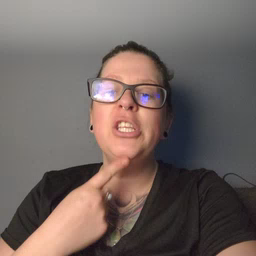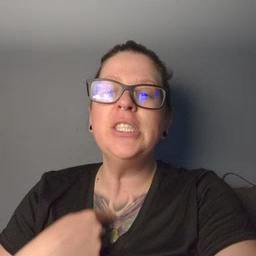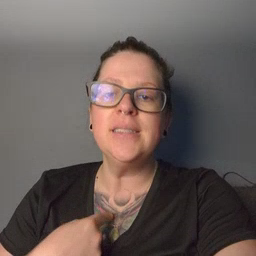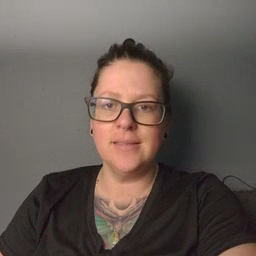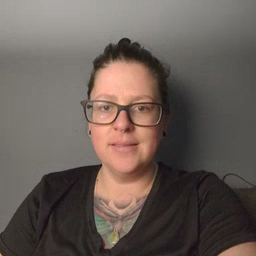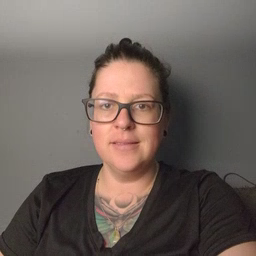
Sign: thirsty